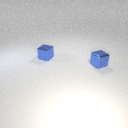
small blue metal cube behind small blue metal cube